Interaction volume radius: 10 \u00c5
Interaction volume height: 20 \u00c5
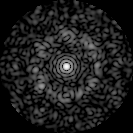
Disorder parameter: 0.7946